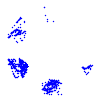
Particle: proton